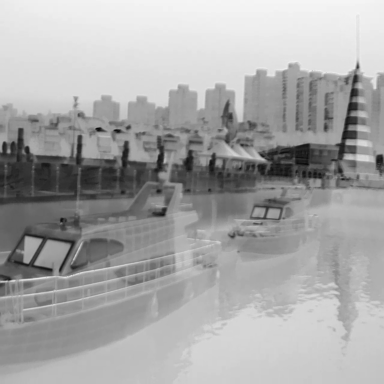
There are two canoes in the infrared image.